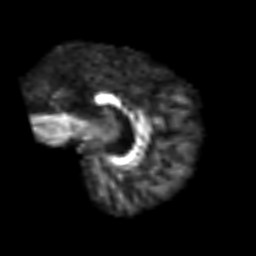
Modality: FA
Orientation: sagittal
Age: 42
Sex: male
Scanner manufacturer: siemens
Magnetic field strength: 3 T
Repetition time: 3.2 s
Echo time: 0.081 s